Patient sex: M
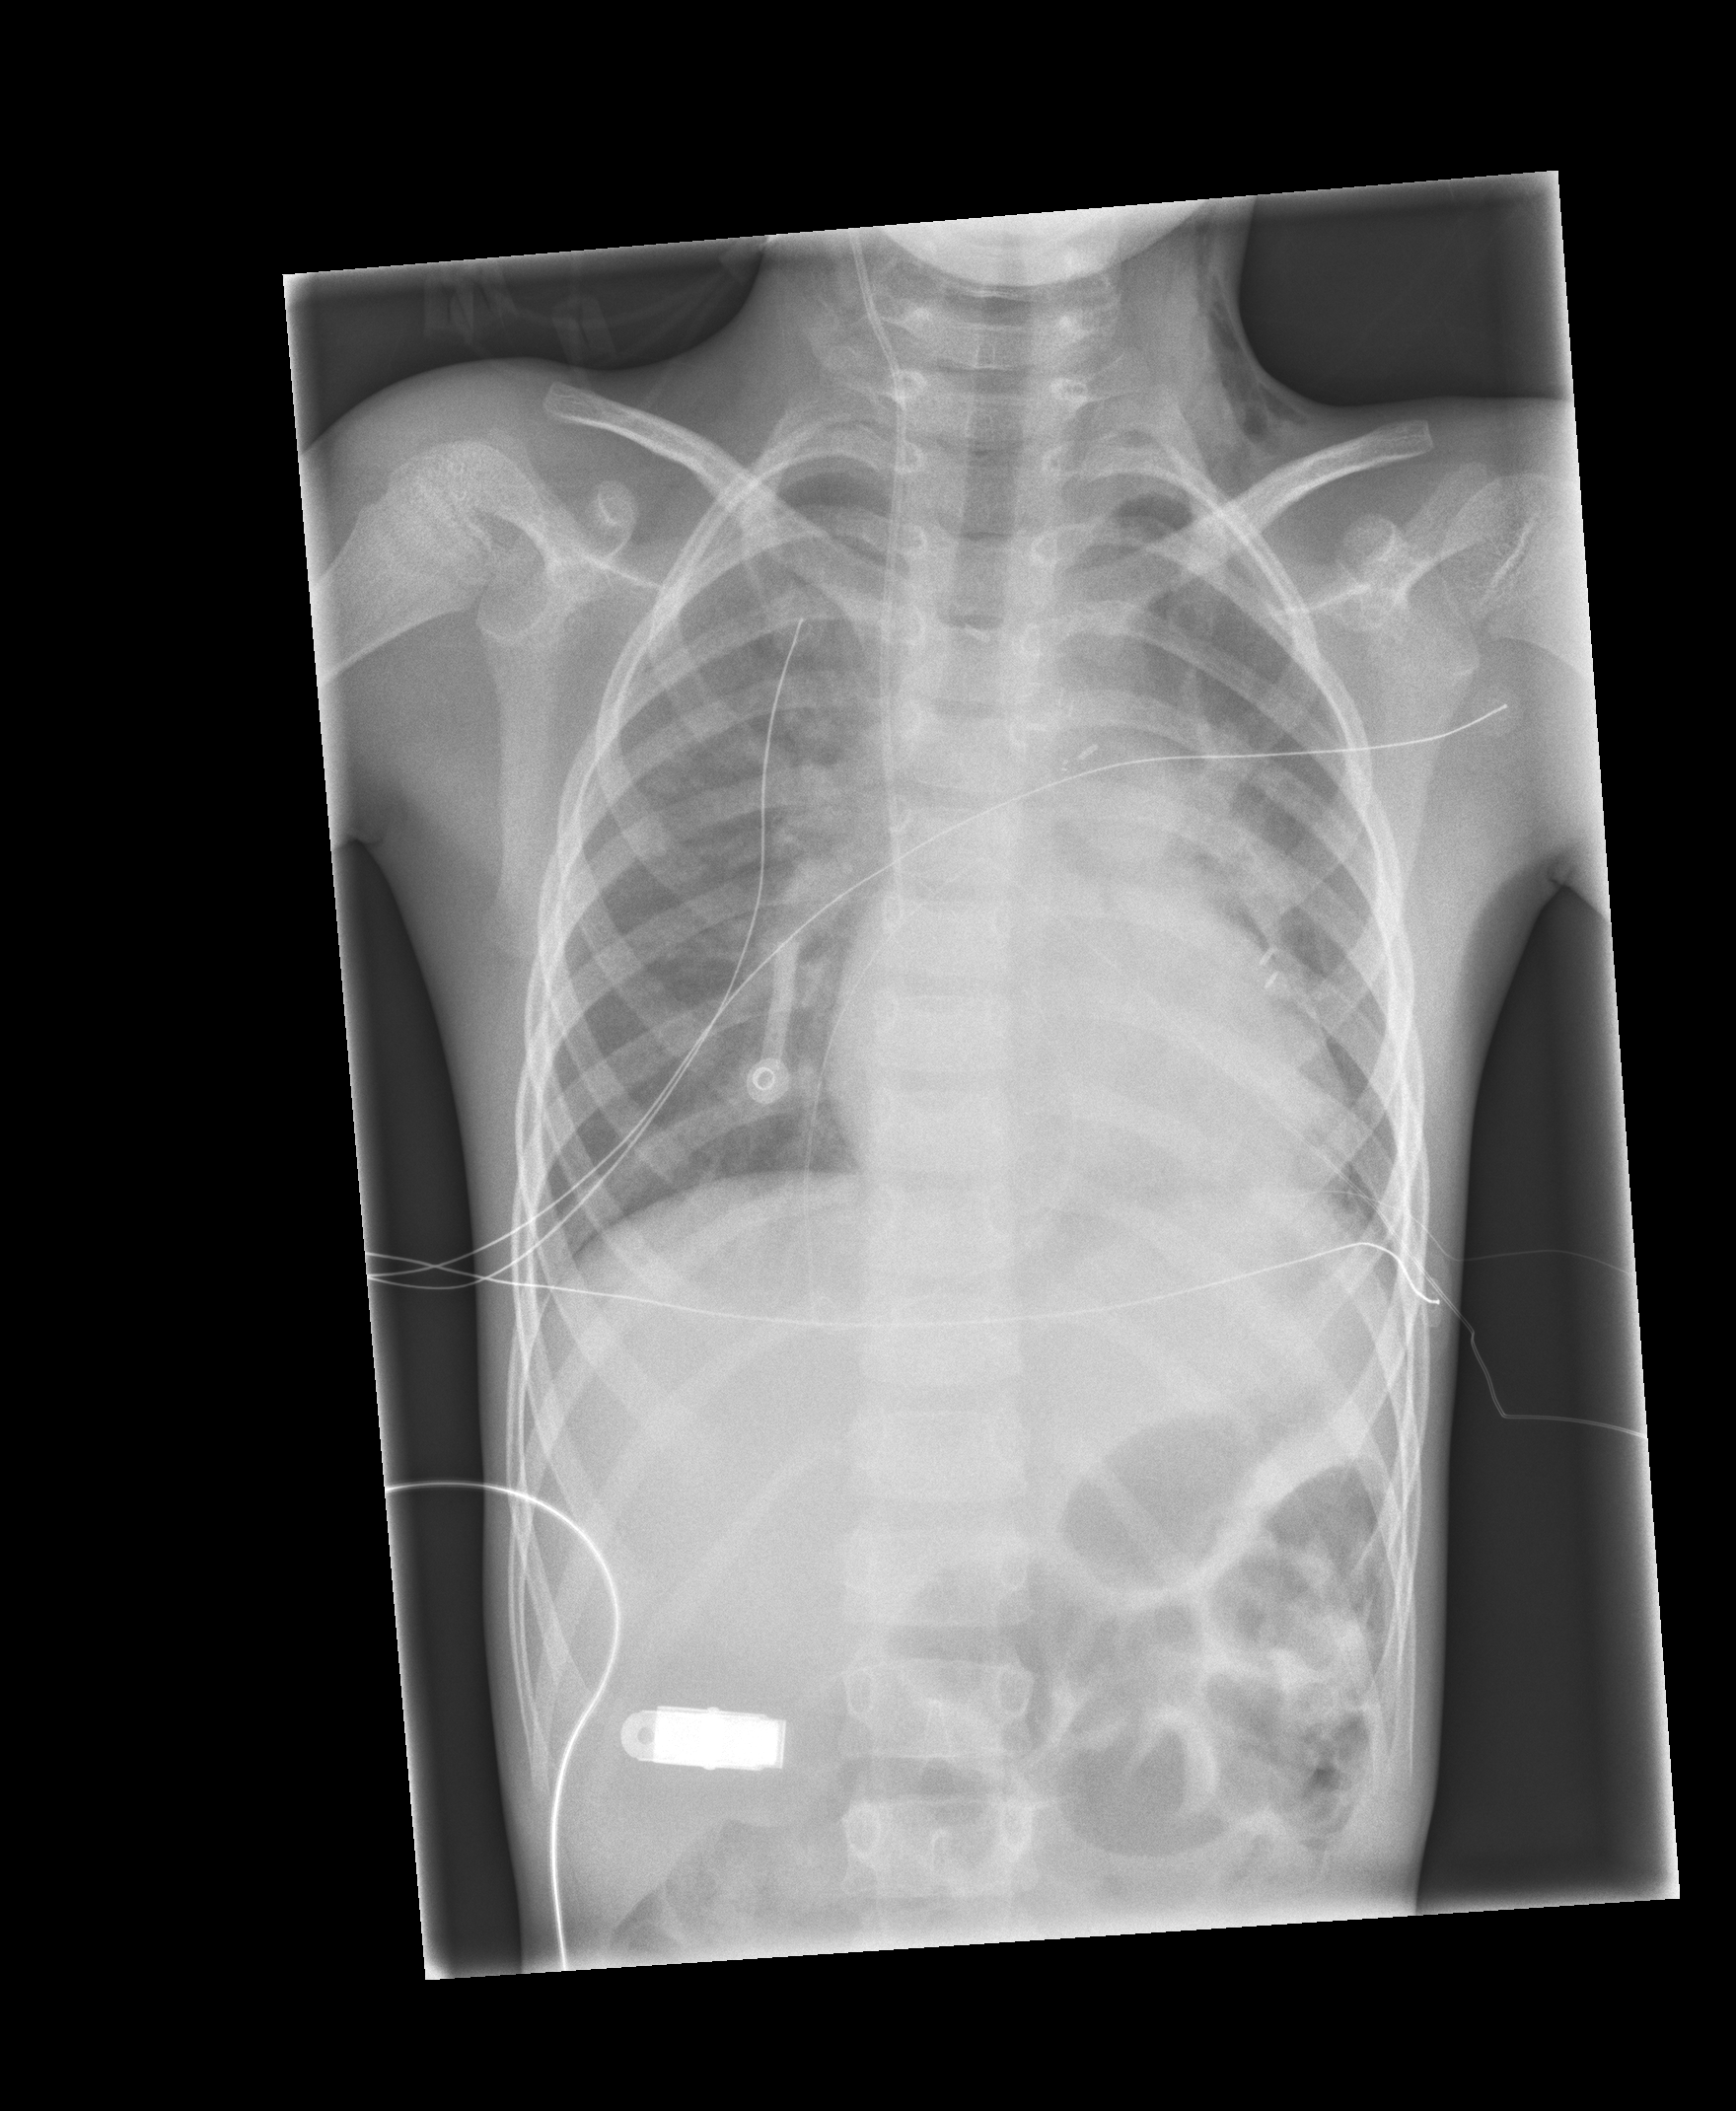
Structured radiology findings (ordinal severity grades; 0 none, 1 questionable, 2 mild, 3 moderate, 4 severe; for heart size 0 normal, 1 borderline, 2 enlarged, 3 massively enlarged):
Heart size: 0
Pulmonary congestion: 2
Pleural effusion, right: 0
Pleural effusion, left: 0
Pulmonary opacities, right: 0
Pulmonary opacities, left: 0
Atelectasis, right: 0
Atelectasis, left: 0